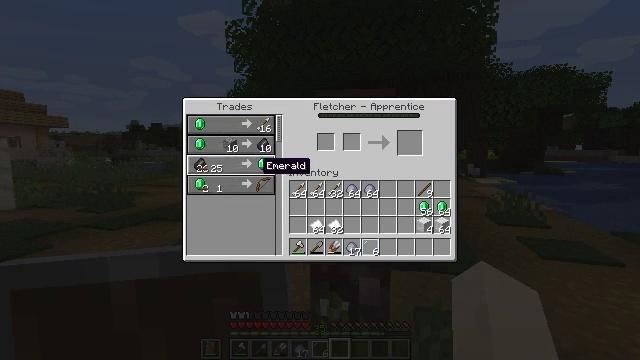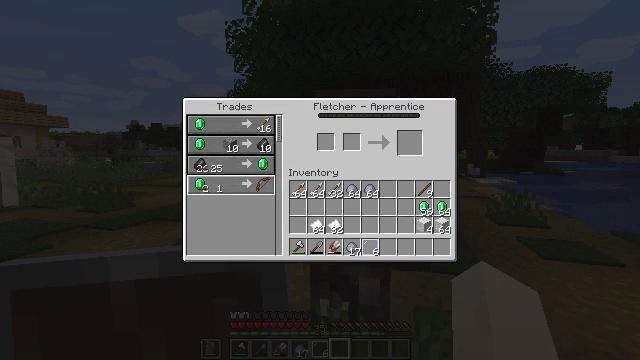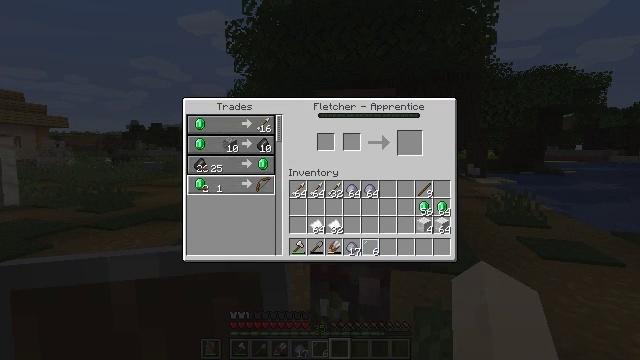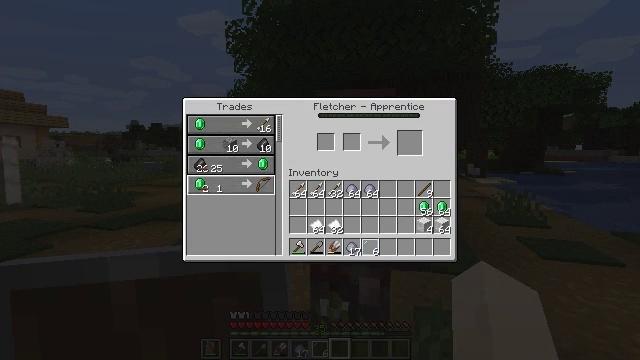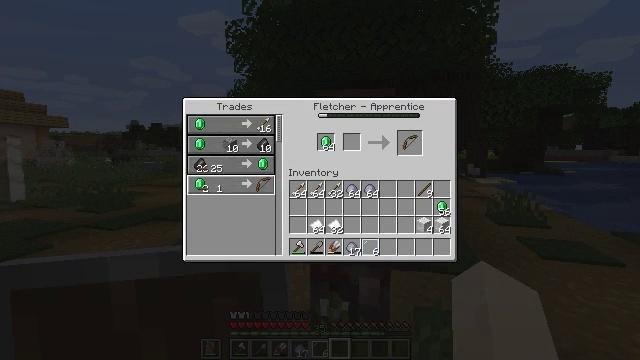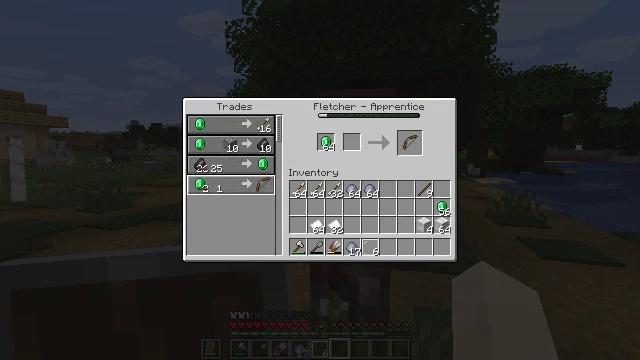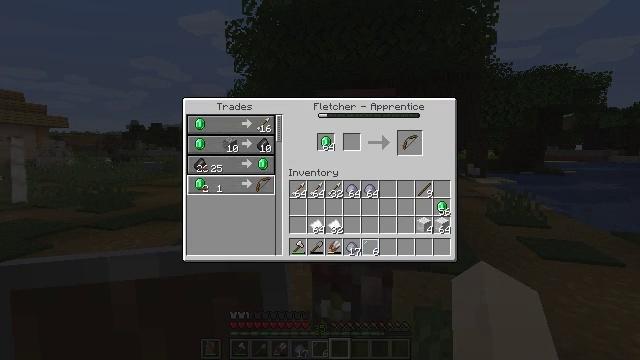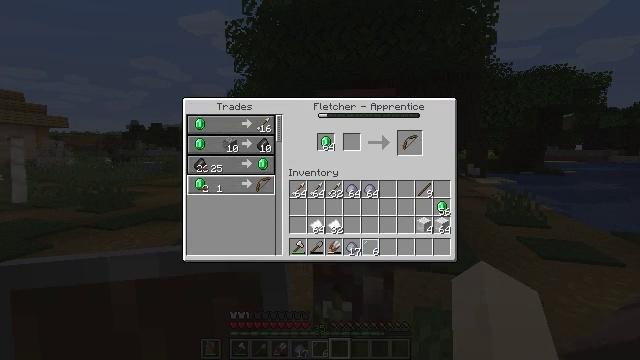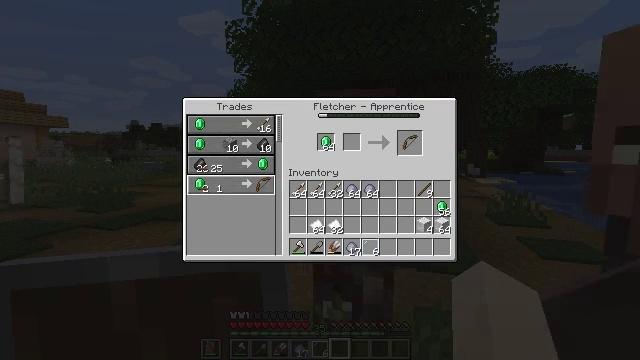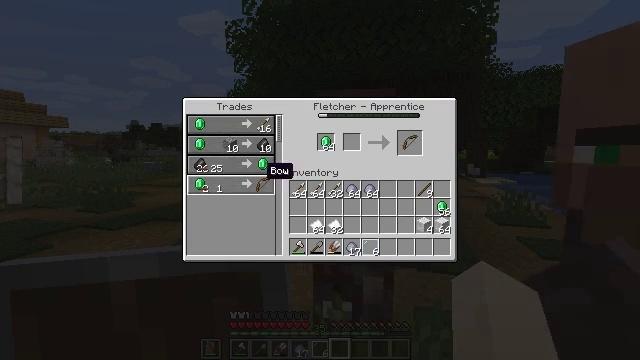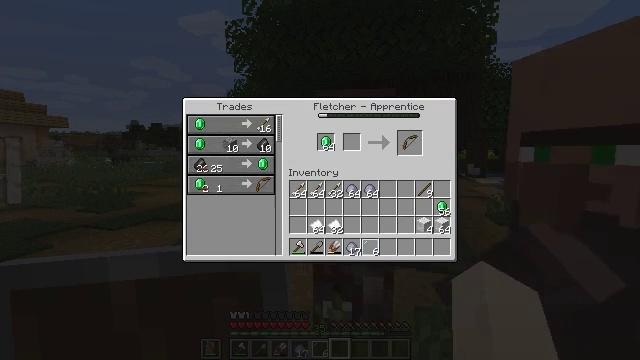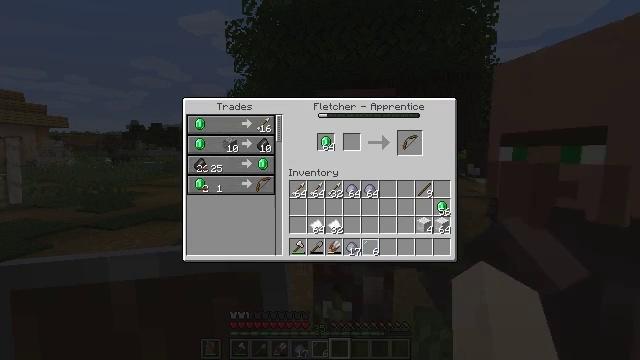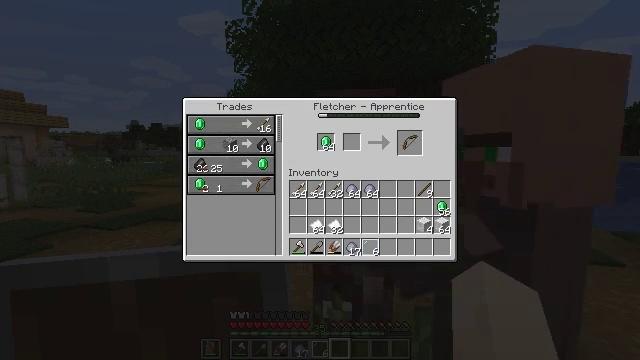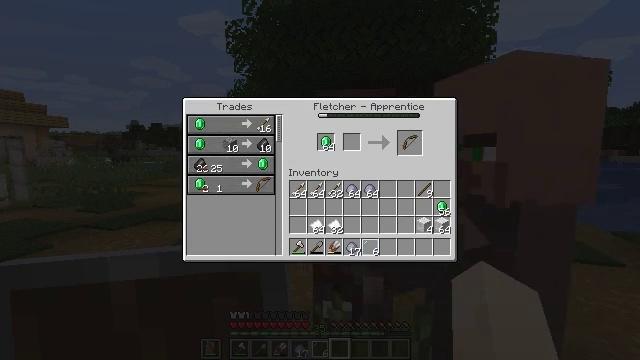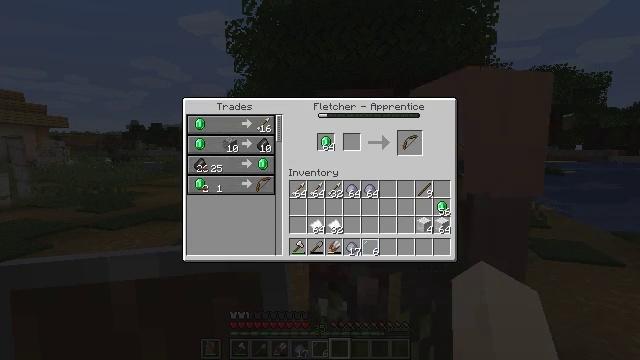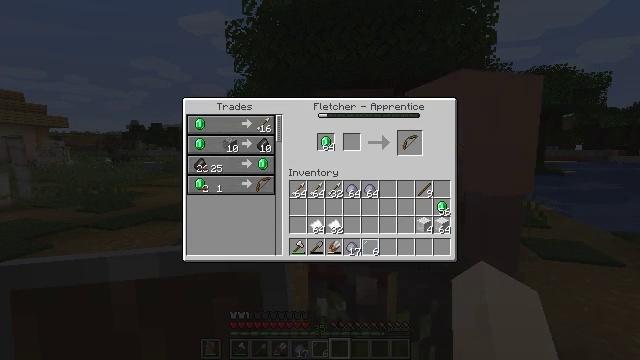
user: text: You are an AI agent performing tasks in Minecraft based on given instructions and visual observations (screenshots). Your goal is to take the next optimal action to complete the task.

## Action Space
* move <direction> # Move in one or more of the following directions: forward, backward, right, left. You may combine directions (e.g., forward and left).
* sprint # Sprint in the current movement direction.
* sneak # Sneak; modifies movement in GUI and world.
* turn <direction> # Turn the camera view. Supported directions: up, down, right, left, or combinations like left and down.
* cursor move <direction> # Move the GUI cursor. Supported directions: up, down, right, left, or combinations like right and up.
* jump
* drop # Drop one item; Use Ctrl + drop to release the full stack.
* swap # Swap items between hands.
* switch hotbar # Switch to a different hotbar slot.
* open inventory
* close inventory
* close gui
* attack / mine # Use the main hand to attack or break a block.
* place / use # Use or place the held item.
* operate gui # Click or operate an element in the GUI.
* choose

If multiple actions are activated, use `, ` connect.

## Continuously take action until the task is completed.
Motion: motion action
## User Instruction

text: Open the crafting table and make a bow.
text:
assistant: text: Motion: no_op
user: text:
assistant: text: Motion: no_op
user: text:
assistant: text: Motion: no_op
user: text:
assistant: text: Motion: operate gui
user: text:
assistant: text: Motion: operate gui
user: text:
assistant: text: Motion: operate gui
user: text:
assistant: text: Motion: no_op
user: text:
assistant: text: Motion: no_op
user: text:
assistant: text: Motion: cursor move right
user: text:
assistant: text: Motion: cursor move right and up
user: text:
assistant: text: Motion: cursor move right and up
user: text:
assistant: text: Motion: cursor move right
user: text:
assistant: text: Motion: no_op
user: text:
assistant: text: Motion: no_op
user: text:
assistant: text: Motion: cursor move right
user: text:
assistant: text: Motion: cursor move right
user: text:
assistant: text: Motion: no_op
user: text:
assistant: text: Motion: no_op
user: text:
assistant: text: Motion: no_op
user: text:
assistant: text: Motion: operate gui
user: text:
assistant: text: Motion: operate gui
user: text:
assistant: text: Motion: operate gui
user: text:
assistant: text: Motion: operate gui
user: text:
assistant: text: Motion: no_op
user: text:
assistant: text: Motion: no_op